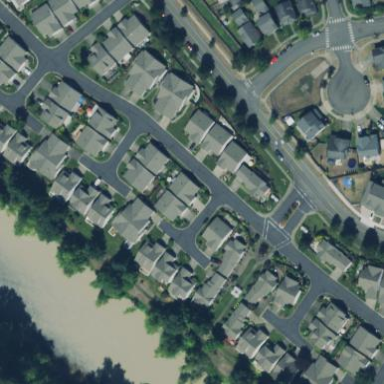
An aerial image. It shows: Residential area consisting of condominiums.